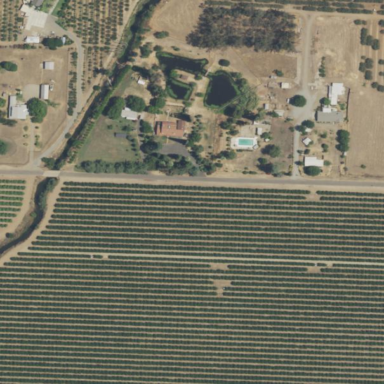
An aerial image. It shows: Orchard.